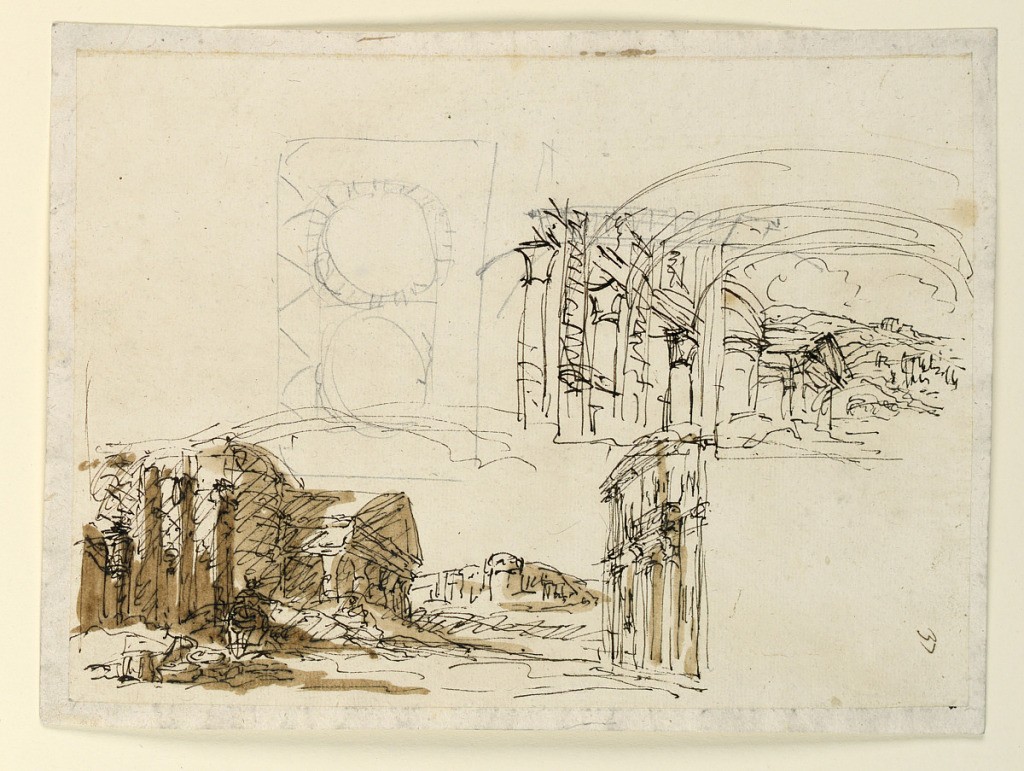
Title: Stage Design: Classical Buildings and Landscape
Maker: Giuseppe Barberi, Italian, 1746–1809
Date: early 19th century
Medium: Pen and brown ink, brush and brown wash, graphite on lined off-white laid paper
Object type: Drawing
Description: Two different sketches of classical buildings in landscape and rough sketch of ground plan.